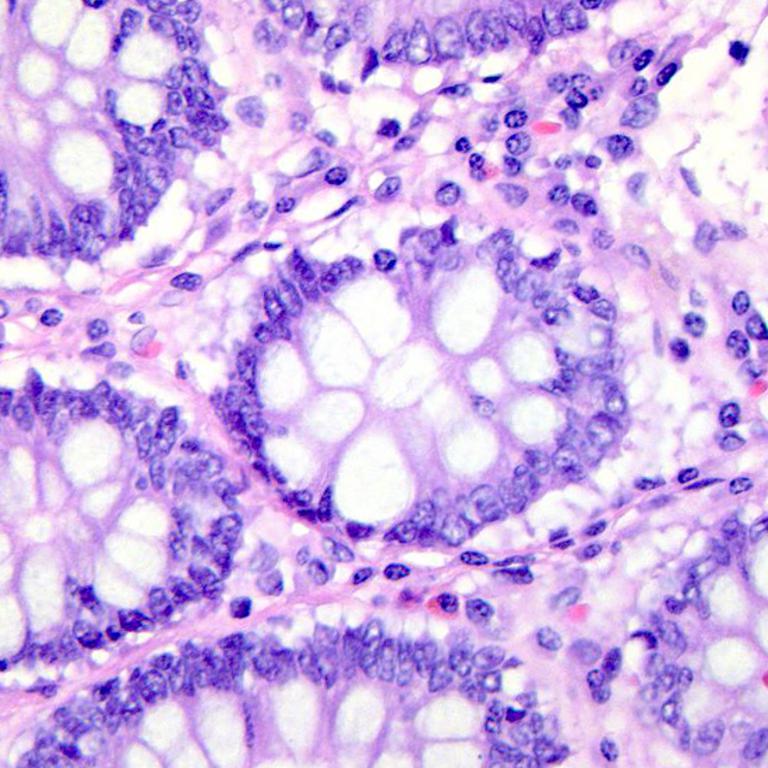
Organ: colon
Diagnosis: benign